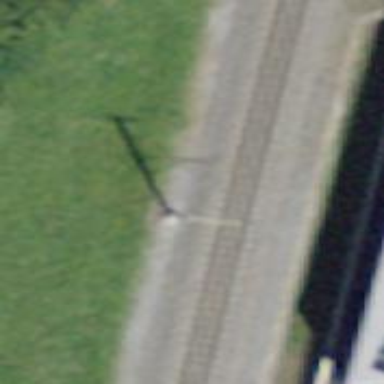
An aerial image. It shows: Catenary mast for power lines.